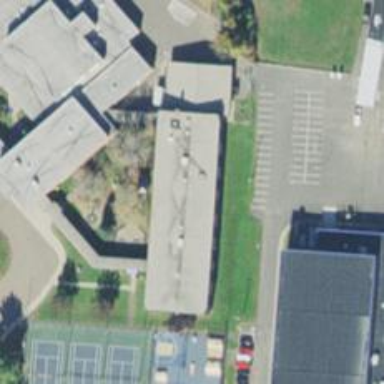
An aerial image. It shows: School.